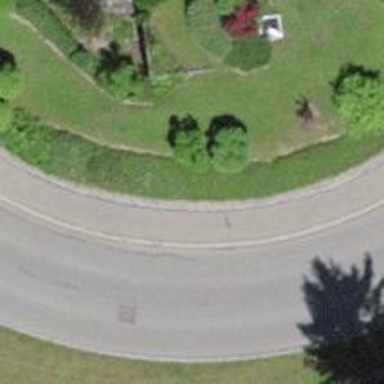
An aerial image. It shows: Asphalt sidewalk along the footway.